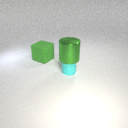
small cyan rubber cylinder to the right of large green rubber cube